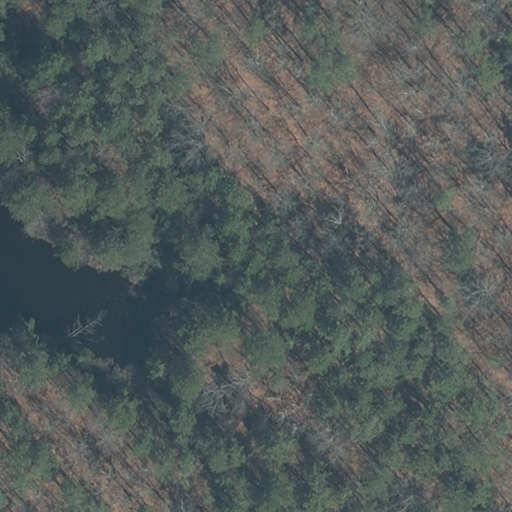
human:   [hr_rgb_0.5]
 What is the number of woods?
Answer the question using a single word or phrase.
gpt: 1

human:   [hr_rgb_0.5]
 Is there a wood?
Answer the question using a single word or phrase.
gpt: yes

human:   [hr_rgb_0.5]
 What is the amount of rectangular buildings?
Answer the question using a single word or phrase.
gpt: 0

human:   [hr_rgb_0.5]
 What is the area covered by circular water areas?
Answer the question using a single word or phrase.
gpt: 0m2

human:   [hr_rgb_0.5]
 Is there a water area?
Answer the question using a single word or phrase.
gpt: yes

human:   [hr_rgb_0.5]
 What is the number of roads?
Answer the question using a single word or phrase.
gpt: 0

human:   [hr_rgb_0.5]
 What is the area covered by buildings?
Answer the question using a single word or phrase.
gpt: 0m2

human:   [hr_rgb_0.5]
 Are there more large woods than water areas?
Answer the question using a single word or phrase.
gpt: no

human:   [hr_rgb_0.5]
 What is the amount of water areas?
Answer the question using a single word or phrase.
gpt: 1

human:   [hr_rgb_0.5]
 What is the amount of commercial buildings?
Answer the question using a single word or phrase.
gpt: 0

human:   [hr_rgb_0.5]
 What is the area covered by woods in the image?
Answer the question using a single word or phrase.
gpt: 1283m2

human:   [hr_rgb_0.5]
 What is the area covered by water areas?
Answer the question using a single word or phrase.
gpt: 203m2

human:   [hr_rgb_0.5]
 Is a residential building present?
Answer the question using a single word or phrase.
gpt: no

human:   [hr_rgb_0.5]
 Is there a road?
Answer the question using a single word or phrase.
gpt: no

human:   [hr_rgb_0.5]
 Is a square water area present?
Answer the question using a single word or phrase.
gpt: no

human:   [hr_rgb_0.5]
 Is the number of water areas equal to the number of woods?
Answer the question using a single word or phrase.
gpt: yes

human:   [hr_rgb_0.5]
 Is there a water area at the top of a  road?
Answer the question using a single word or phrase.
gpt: no

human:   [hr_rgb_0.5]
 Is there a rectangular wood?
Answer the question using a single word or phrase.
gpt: yes

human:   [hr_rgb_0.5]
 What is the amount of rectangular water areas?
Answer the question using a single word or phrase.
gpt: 1

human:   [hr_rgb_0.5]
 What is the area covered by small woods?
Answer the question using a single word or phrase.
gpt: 0m2

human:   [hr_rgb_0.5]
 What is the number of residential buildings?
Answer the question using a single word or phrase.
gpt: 0

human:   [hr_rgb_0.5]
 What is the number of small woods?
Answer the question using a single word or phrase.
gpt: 0

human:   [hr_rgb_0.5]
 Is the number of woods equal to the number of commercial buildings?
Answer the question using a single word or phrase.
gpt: no

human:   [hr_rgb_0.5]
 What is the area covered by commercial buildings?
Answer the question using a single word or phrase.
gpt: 0m2

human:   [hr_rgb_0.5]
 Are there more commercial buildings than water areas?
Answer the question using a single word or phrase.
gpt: no

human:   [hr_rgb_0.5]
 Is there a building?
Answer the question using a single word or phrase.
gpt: no

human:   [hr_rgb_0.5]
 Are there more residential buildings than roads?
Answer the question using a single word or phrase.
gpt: no

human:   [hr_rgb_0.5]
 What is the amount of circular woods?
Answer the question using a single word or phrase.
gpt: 0

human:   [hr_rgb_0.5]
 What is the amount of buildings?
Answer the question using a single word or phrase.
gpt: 0

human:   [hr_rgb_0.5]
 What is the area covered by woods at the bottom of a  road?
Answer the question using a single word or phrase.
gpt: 0m2

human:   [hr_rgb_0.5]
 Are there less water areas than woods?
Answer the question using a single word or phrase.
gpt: no

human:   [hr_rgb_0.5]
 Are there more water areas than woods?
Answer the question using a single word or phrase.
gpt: no

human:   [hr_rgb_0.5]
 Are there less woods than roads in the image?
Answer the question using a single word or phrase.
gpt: no

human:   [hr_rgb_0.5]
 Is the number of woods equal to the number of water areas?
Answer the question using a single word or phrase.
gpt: yes

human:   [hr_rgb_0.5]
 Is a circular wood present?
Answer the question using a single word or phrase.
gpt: no

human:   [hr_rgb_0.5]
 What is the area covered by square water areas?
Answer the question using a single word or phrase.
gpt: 0m2

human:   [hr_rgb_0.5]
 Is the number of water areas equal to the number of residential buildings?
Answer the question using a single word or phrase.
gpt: no

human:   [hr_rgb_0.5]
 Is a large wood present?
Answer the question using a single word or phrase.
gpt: yes

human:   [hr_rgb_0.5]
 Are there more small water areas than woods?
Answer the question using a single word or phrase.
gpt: no

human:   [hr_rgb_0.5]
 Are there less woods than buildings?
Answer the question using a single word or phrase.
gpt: no

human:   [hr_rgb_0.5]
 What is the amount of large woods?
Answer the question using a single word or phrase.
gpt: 1

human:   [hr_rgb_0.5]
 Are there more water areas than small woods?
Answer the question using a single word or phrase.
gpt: yes

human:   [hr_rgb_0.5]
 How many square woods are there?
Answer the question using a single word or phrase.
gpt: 0

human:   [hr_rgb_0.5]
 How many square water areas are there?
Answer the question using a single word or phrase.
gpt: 0

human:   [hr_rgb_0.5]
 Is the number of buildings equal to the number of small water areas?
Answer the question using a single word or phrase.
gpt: yes

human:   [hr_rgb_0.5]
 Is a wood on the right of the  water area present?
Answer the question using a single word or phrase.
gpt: yes

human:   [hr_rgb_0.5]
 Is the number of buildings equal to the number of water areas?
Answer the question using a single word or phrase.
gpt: no

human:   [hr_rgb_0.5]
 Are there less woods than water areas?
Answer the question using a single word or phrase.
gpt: no

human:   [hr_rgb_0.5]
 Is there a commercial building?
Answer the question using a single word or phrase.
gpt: no

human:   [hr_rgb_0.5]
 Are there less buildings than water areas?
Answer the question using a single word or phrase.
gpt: yes

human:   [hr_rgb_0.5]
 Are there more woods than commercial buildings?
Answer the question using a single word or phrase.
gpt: yes

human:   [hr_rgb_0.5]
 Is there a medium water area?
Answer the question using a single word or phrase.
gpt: yes

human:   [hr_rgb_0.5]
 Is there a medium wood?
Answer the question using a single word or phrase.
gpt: no

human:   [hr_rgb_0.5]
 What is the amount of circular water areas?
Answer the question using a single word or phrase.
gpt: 0

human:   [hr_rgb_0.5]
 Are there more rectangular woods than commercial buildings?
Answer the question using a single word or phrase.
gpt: yes

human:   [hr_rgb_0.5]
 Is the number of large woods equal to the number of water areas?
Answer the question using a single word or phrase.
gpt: yes

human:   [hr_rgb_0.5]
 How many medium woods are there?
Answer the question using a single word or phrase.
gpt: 0

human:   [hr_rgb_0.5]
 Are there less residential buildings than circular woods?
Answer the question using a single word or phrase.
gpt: no

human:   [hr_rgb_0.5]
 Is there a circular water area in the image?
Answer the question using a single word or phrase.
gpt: no

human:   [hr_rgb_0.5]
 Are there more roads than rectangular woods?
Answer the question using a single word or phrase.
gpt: no

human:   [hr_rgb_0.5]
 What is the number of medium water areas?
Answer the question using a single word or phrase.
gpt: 1

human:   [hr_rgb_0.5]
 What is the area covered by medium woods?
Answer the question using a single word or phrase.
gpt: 0m2

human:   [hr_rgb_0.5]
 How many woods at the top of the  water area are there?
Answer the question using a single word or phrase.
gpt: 1

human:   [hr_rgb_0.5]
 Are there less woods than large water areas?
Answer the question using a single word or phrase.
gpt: no